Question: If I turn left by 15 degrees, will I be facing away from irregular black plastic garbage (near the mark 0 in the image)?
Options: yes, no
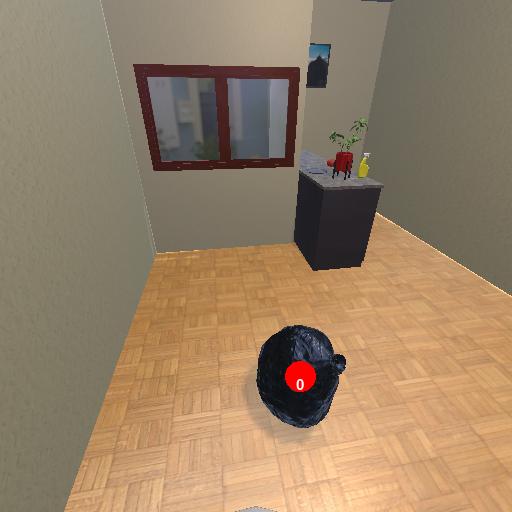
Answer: yes